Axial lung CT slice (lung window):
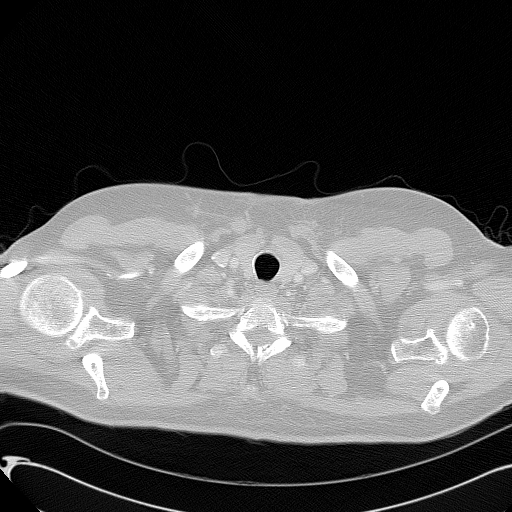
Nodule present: no